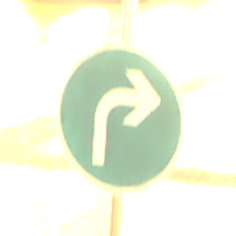
Verkehrszeichen: VorgeschriebeneFahrtrichtungRechts
Umgebung: Outdoor, Urban
Tageszeit: Night
Wetter: Overcast
Licht: Artificial
Jahreszeit: NotSpecified
Kontrast: MediumContrast